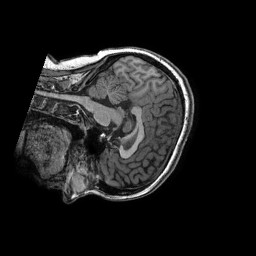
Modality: T1w
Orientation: sagittal
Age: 20
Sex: female
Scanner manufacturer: ge
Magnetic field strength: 3 T
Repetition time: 0.008868 s
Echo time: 0.003748 s